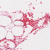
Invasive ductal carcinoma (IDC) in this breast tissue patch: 0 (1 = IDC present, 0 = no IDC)